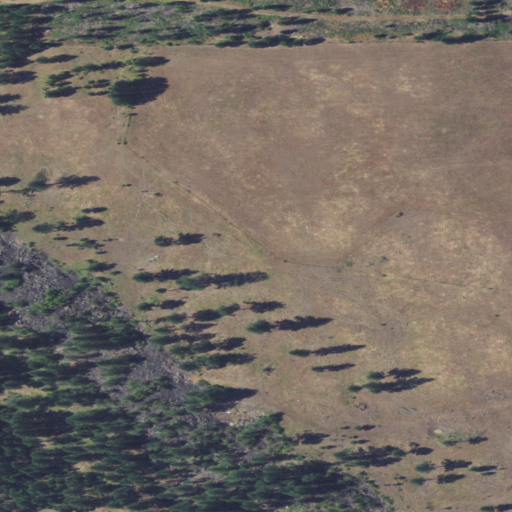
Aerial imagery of plain(s) in Oregon named Parkers Flat containing grassland, shrub, and evergreen forest